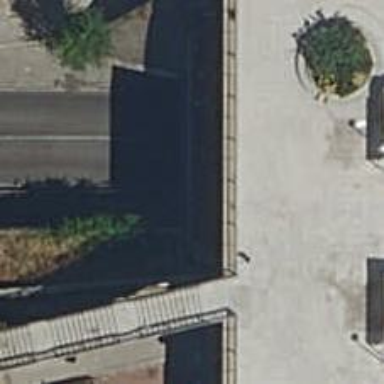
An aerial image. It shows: Footway tunnel.